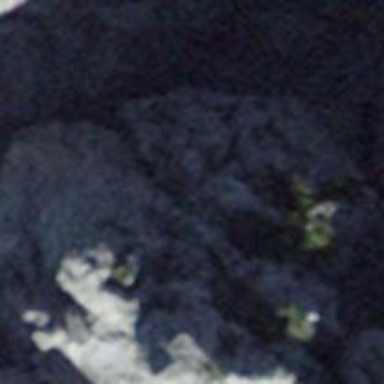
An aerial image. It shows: Natural cliff.